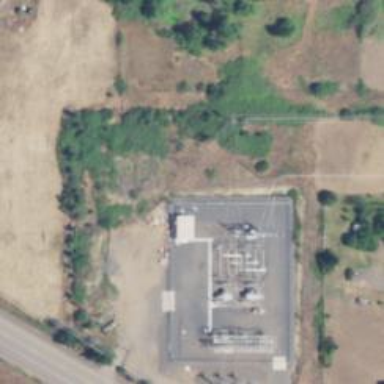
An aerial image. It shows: Distribution substation surrounded by fence.